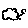
Label: cloud